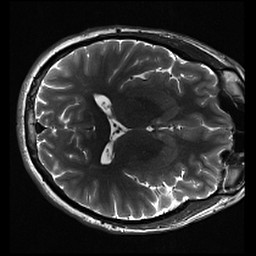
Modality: inplaneT2
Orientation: axial